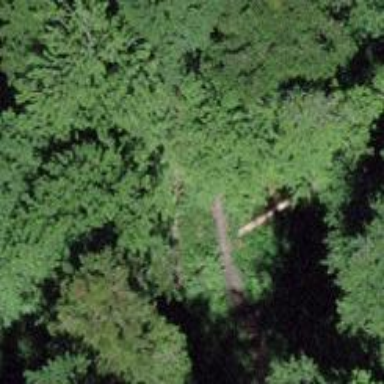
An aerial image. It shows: Path on the ground.